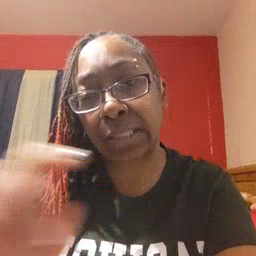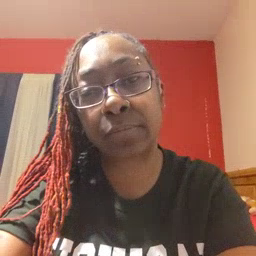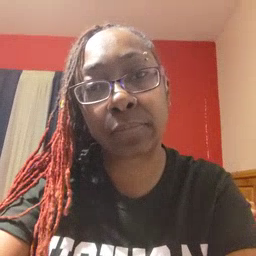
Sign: pretend